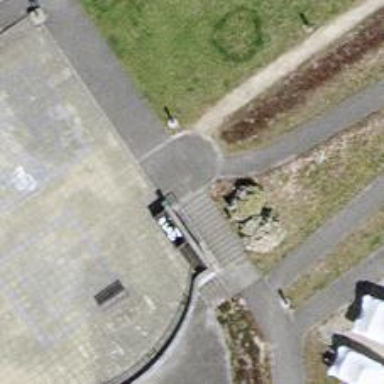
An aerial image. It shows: Set of steps on the road.